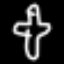
Label: airplane